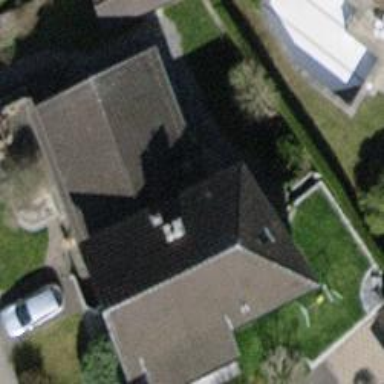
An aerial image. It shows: Gabled roof house.